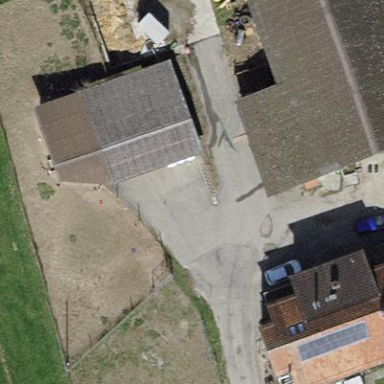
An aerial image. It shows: Building with tile roof.